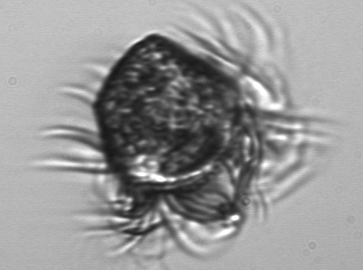
Label: Pelagostrobilidium